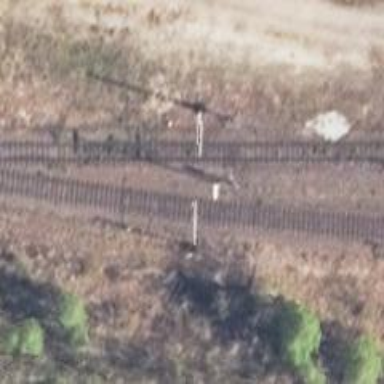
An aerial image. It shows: Railway yard with electrified rails using contact line. The area has embankment.